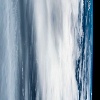
Label: cloud